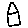
Label: house